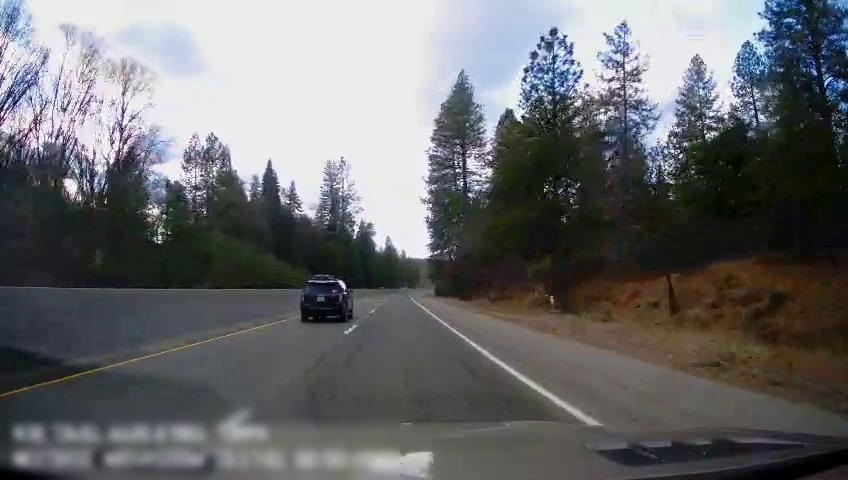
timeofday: Day
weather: Cloudy
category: Drivable Space
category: Vehicles | SUV
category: Lanes | Alternate Lane
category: Lanes | Current Lane
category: Lanes | Current Lane